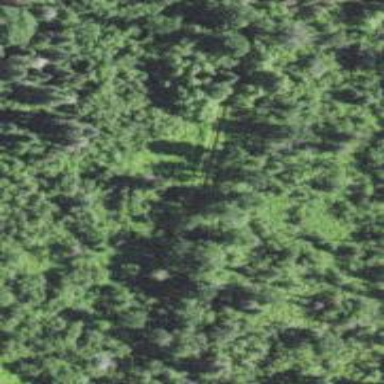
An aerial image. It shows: Abandoned railway track with historical significance.